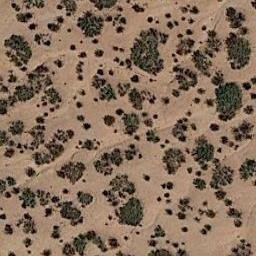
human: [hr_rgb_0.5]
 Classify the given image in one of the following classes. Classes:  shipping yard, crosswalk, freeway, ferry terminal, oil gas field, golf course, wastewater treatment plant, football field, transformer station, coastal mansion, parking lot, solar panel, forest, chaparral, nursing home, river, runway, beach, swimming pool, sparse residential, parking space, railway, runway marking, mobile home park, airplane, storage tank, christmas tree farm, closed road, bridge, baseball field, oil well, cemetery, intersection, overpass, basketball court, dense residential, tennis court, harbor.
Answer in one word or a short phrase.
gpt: chaparral